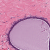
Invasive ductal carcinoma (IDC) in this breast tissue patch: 0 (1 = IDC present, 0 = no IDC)